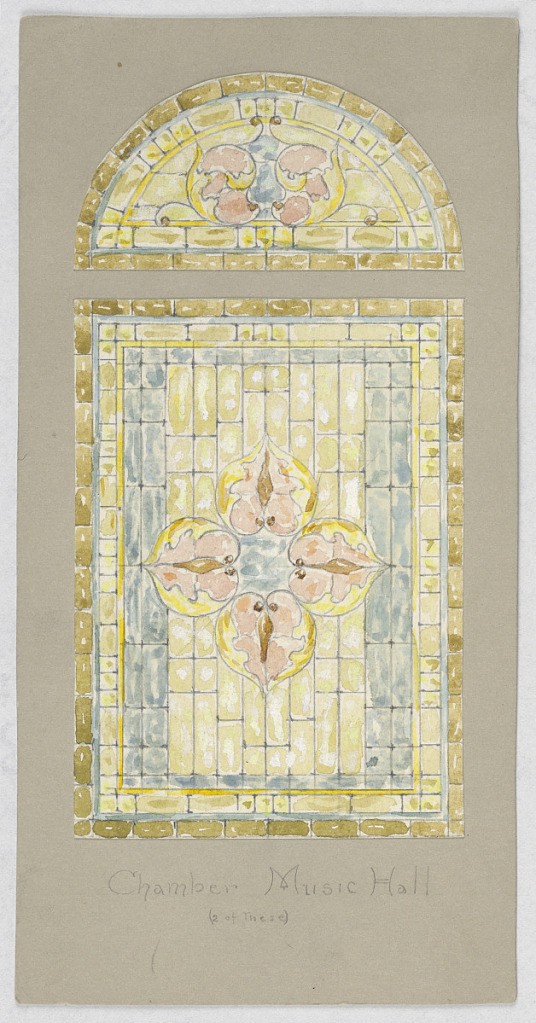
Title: Design for Stained Glass Windows: Chamber Music Hall, Carnegie Hall, New York, NY
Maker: Alice Cordelia Morse, American, 1863–1961
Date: late 19th century
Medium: Brush and wash, gouache, graphite on paper mounted on tan illustration board
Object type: Drawing
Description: Rectangular glass window in yellow and blue; at center four petals; above, lunette in multicolored glasses with blue and pink.